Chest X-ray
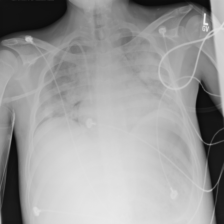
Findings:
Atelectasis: negative
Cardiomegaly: negative
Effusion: negative
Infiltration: negative
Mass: negative
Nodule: negative
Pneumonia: positive
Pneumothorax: negative
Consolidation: negative
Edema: negative
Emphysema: negative
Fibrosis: negative
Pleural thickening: negative
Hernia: negative